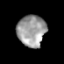
Tissue: prostate
Cell type: T cells
Senescence score: 0.3432
Nuclear area (px): 872
Mean DAPI intensity: 156.021